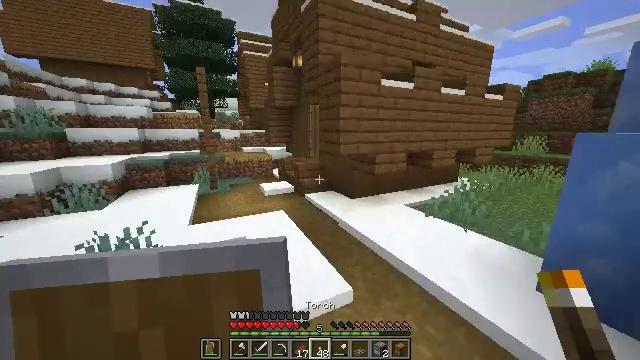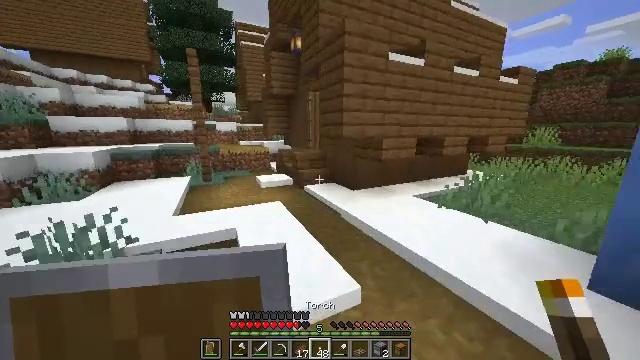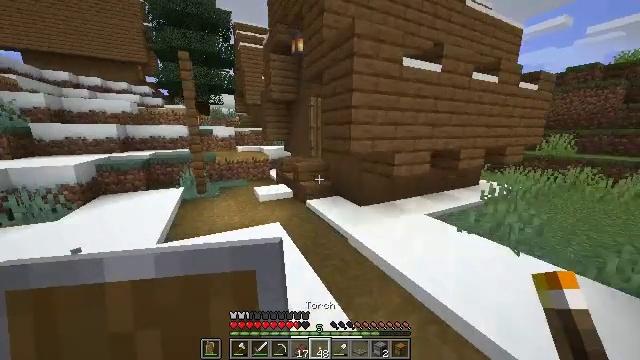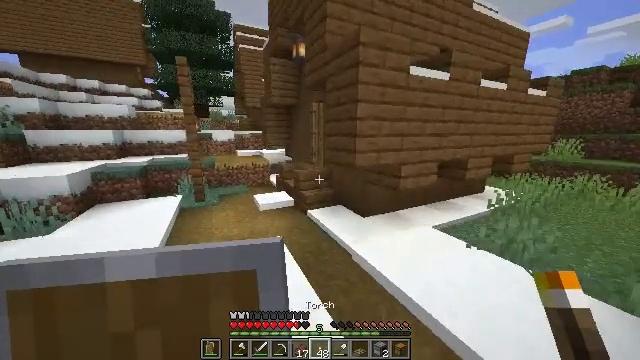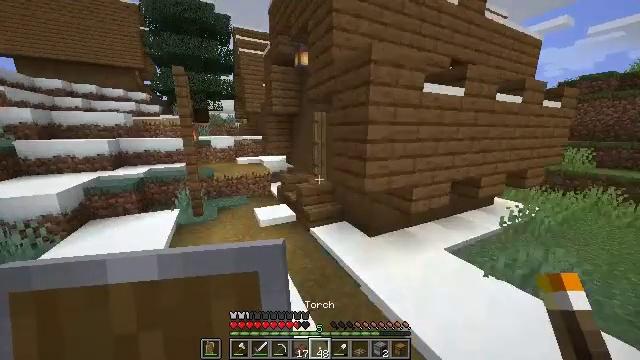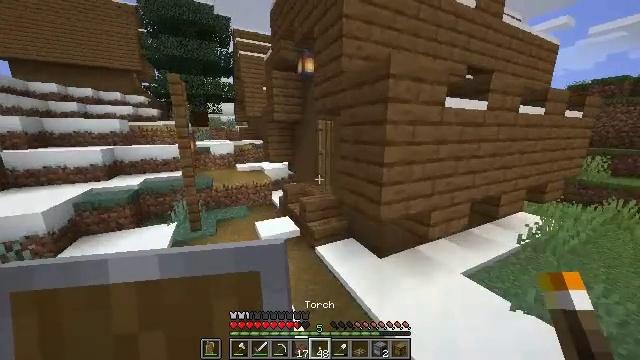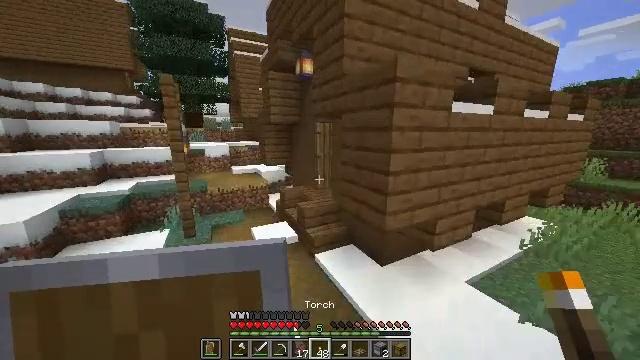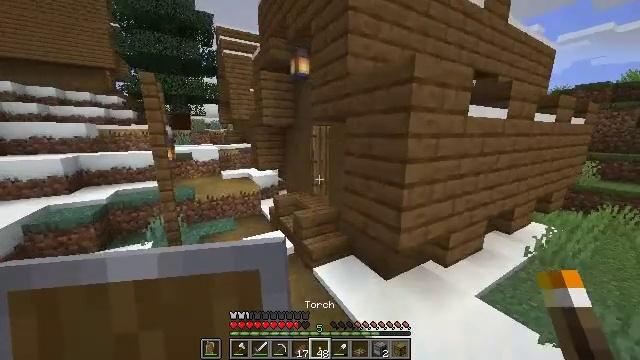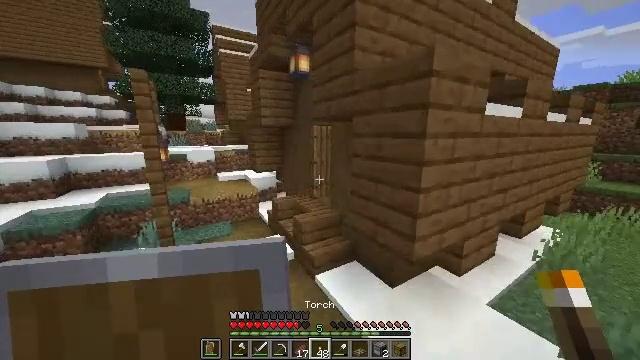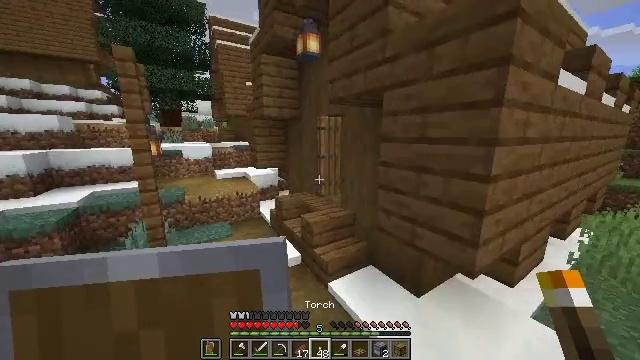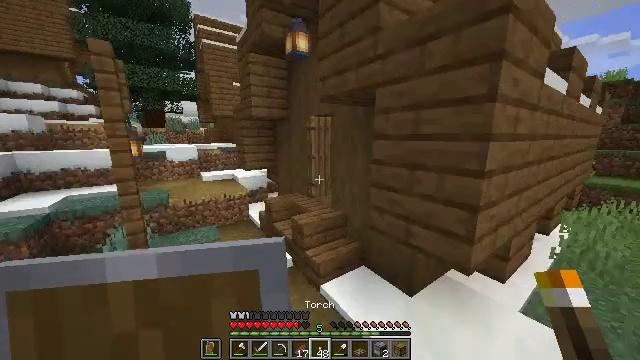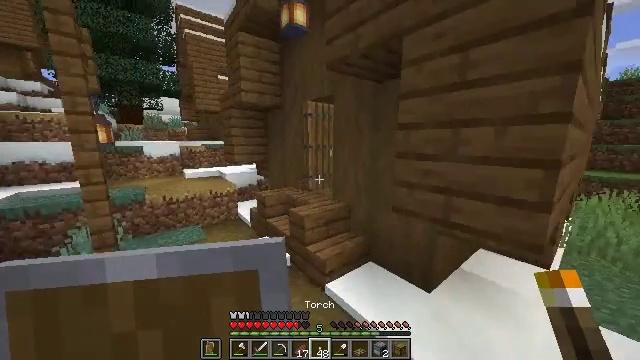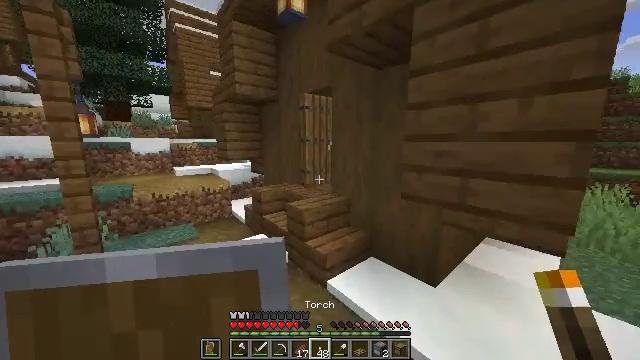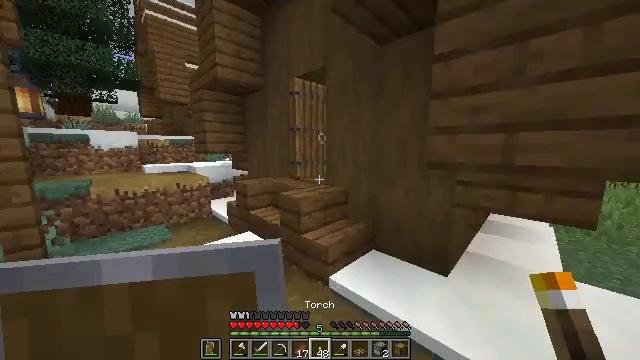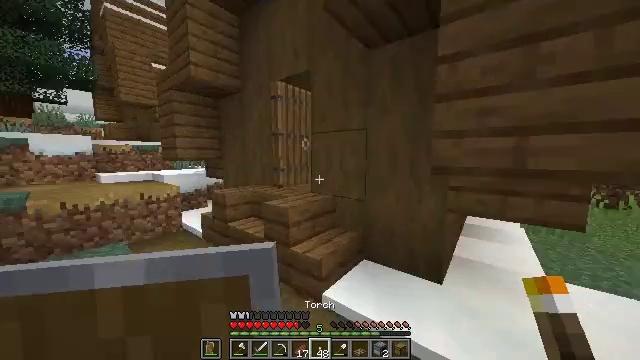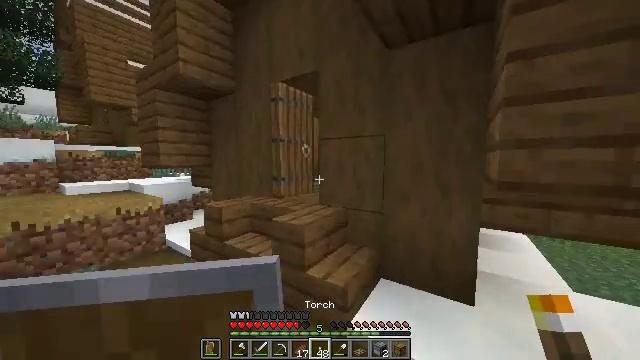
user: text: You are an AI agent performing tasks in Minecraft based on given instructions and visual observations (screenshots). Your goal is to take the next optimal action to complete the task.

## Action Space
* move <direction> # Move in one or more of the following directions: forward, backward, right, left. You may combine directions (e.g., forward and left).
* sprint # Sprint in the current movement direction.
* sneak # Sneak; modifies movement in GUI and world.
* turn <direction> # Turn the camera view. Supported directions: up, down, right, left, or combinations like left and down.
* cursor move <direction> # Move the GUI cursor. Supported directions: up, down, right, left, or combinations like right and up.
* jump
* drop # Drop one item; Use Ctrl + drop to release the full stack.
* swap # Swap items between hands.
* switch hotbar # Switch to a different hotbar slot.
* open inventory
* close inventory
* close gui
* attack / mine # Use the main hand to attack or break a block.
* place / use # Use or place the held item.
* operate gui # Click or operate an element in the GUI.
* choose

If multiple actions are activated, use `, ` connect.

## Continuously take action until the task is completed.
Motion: motion action
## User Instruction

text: Retrieve the lantern for relighting.
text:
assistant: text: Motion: move forward and move left, jump
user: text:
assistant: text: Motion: move forward and move left, jump
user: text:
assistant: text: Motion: move forward and move left, jump
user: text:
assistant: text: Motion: move forward and move left, jump
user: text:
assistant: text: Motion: move forward and move left, jump
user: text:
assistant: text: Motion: move forward and move left, turn right, jump
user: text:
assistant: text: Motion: move forward and move left, turn right, jump
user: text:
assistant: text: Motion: move forward and move left, jump
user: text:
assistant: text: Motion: move forward and move left, jump
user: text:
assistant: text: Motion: move forward and move left, turn right, jump
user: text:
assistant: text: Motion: move forward and move left, turn right and up
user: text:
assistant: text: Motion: move forward and move left, turn right
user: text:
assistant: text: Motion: move forward and move left, turn right and up
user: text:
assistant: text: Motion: move forward and move left, turn right and up
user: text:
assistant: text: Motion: move forward and move left, turn right and up
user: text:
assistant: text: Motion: move forward and move left, turn right and up
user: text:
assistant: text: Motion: move forward and move left, turn right
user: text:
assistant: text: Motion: move forward and move left, turn right
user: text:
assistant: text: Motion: move forward and move left, turn right
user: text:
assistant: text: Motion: move forward and move left, turn right
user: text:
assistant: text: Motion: move forward and move left, turn right
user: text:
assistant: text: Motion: move forward and move left, turn right
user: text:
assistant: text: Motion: move forward, turn right
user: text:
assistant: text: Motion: move forward and move right, turn right
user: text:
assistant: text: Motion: move forward and move right
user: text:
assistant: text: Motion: move forward and move right
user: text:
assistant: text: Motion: move forward
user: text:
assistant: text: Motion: move forward
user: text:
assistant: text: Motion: move forward
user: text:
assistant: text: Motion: move forward